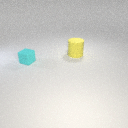
large yellow rubber cylinder behind small cyan rubber cube